Question: How do I create a non-rectangular border like in this image?

Current Code: <URL>
'''
div {
background:#1c1c1c;
width:400px;
height:200px;
position:relative;
}
div:before, div:after {
content:'';
display:block;
left:10px;
right:10px;
top:10px;
bottom:10px;
border:2px solid #FFF;
position:absolute;
}
div:after {
left:14px;
top:14px;
right:14px;
bottom:14px;
}
'''
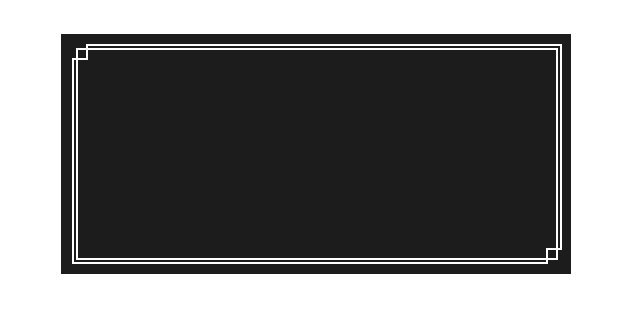
Answer: Here is an approach which supports non-solid background for the page (gradient or image), transparent background for the shape and also is scalable. The downside probably is the fact that it requires more than one element.
'''
.shape {
position: relative;
height: 200px;
width: 500px;
}
.shape-inner {
position: absolute;
top: 2px;
left: 2px;
height: 100%;
width: 100%;
border: 2px solid white;
}
.shape:after,
.shape:before {
position: absolute;
content: '';
height: 100%;
width: 100%;
border: 2px solid white;
}
.shape:after {
top: -4px;
left: 10px;
border-width: 2px 2px 0px 0px;
}
.shape:before {
top: 10px;
left: -4px;
border-width: 0px 0px 2px 2px;
}
.shape-inner:before,
.shape-inner:after {
position: absolute;
content: '';
height: 12px;
width: 12px;
border: 2px solid white;
}
.shape-inner:before {
top: -6px;
left: -6px;
border-width: 0px 2px 2px 0px;
}
.shape-inner:after {
bottom: -6px;
right: -6px;
border-width: 2px 0px 0px 2px;
}
/* Just for demo */
body {
background: linear-gradient(90deg, crimson, indianred, purple);
}
'''
'''
<div class="shape">
<div class="shape-inner"></div>
</div>
'''
---
If the shape needs to have a different background compared to the page background and the shape's background is a solid color then the same approach with a small modification can be used. Sample is provided below:
'''
.shape {
position: relative;
height: 200px;
width: 500px;
}
.shape-inner {
position: absolute;
top: 2px;
left: 2px;
height: 100%;
width: 100%;
background: steelblue;
border: 2px solid white;
}
.shape:after,
.shape:before {
position: absolute;
content: '';
height: 100%;
width: 100%;
background: steelblue;
border: 2px solid white;
z-index: -1;
}
.shape:after {
top: -4px;
left: 10px;
border-width: 2px 2px 0px 0px;
}
.shape:before {
top: 10px;
left: -4px;
border-width: 0px 0px 2px 2px;
}
.shape-inner:before,
.shape-inner:after {
position: absolute;
content: '';
height: 12px;
width: 12px;
border: 2px solid white;
}
.shape-inner:before {
top: -6px;
left: -6px;
border-width: 0px 2px 2px 0px;
}
.shape-inner:after {
bottom: -6px;
right: -6px;
border-width: 2px 0px 0px 2px;
}
/* Just for demo */
body {
background: linear-gradient(90deg, crimson, indianred, purple);
}
'''
'''
<div class="shape">
<div class="shape-inner"></div>
</div>
'''
---
You can also add an image (or) gradient different from the page background to the shape's background and it would look like in the below snippet. It cannot follow the outer border of the shape exactly.
'''
body {
background: linear-gradient(90deg, crimson, indianred, purple);
}
.shape {
position: relative;
height: 200px;
width: 500px;
}
.shape-inner {
position: absolute;
top: 2px;
left: 2px;
height: 100%;
width: 100%;
border: 2px solid white;
background: url(http://lorempixel.com/600/600);
}
.shape:after {
position: absolute;
content: '';
top: -4px;
left: 10px;
height: 100%;
width: 100%;
border: 2px solid white;
border-width: 2px 2px 0px 0px;
}
.shape:before {
position: absolute;
content: '';
top: 10px;
left: -4px;
height: 100%;
width: 100%;
border: 2px solid white;
border-width: 0px 0px 2px 2px;
}
.shape-inner:before {
position: absolute;
content: '';
height: 12px;
width: 12px;
top: -6px;
left: -6px;
border: 2px solid white;
border-width: 0px 2px 2px 0px;
}
.shape-inner:after {
position: absolute;
content: '';
height: 12px;
width: 12px;
bottom: -6px;
right: -6px;
border: 2px solid white;
border-width: 2px 0px 0px 2px;
}
'''
'''
<div class="shape">
<div class="shape-inner"></div>
</div>
'''
---
This is the trickiest of the lot but can still be achieved by doing some minor modifications to the snippet. The idea for this was picked from <URL>.
'''
.shape {
position: relative;
height: 200px;
width: 500px;
}
.shape-inner {
position: absolute;
top: 2px;
left: 2px;
height: 100%;
width: 100%;
background: rgba(80, 80, 80, 0.75);
border: 2px solid rgba(255, 255, 255, 0.75);
}
.shape:after,
.shape:before {
position: absolute;
content: '';
height: 100%;
width: 100%;
opacity: 0.75;
border: 2px solid white;
z-index: -1;
}
.shape:after {
top: -4px;
left: 10px;
border-width: 2px 2px 0px 0px;
background: linear-gradient(180deg, rgb(80, 80, 80) 5px, transparent 5px) no-repeat, linear-gradient(270deg, rgb(80, 80, 80) 4px, transparent 4px) no-repeat;
}
.shape:before {
top: 10px;
left: -4px;
border-width: 0px 0px 2px 2px;
background: linear-gradient(0deg, rgb(80, 80, 80) 5px, transparent 5px) no-repeat, linear-gradient(90deg, rgb(80, 80, 80) 4px, transparent 4px) no-repeat;
}
.shape-inner:before,
.shape-inner:after {
position: absolute;
content: '';
height: 12px;
width: 12px;
border: 2px solid rgba(255, 255, 255, 0.75);
}
.shape-inner:before {
top: -6px;
left: -6px;
border-width: 0px 2px 2px 0px;
}
.shape-inner:after {
bottom: -6px;
right: -6px;
border-width: 2px 0px 0px 2px;
}
/* Just for demo */
body {
background: url(http://lorempixel.com/400/200/sports/Dummy-Text/);
}
'''
'''
<div class="shape">
<div class="shape-inner"></div>
</div>
'''